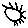
Label: sun